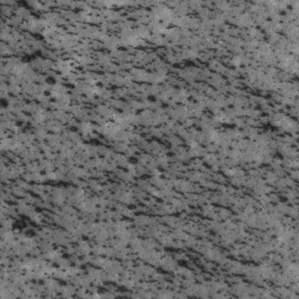
Label: frost